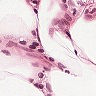
Metastatic tissue present: no